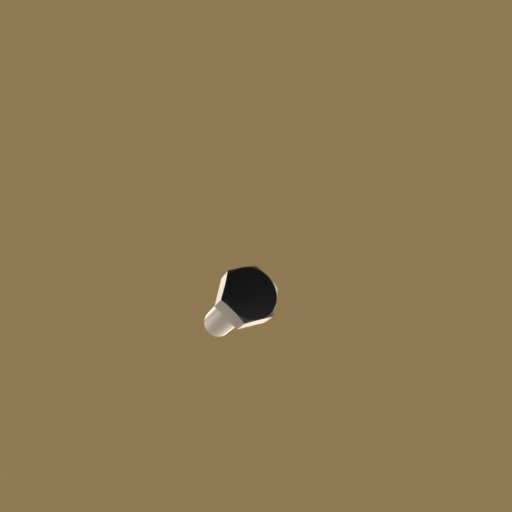
Label: bolt